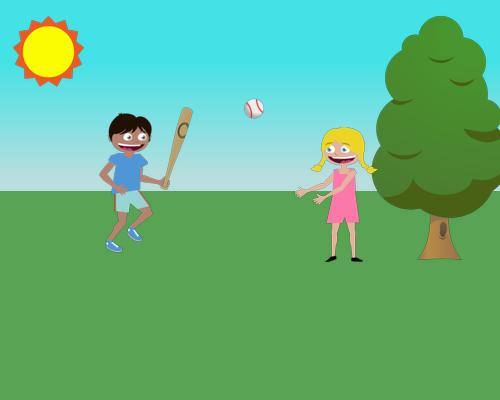
small sun upper left corner small tree far right hole facing right kids are both medium boy in the left runs happy holding bat in his right hand girl near tree facing boy